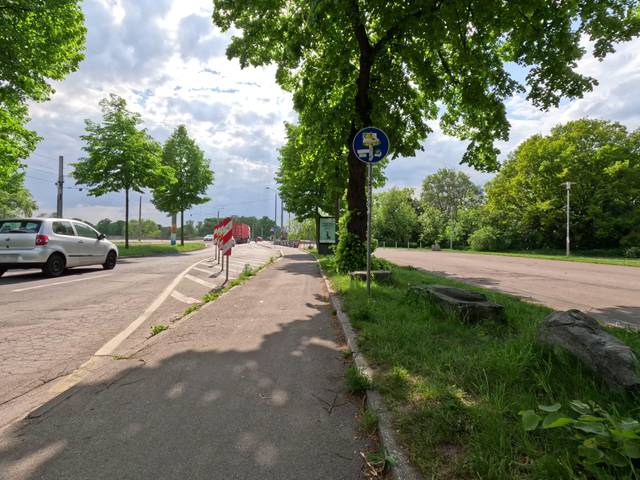
Region: Germany
Coordinates: 51.34, 12.349